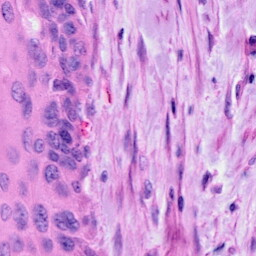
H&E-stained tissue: Cervix